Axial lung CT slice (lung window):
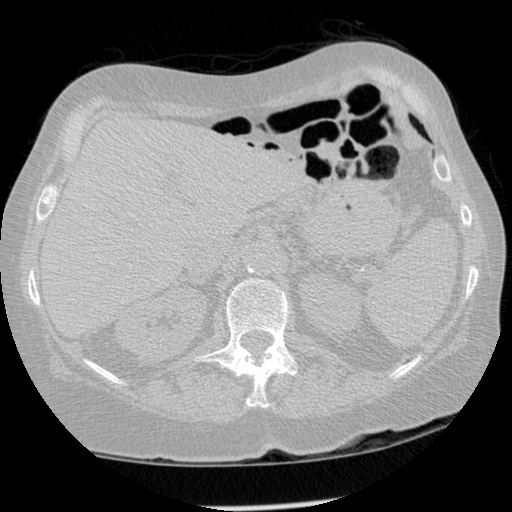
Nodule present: no